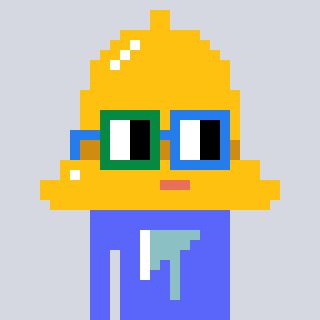
a pixel art character with square green and blue glasses, a bell-shaped head and a purple-colored body on a cool background